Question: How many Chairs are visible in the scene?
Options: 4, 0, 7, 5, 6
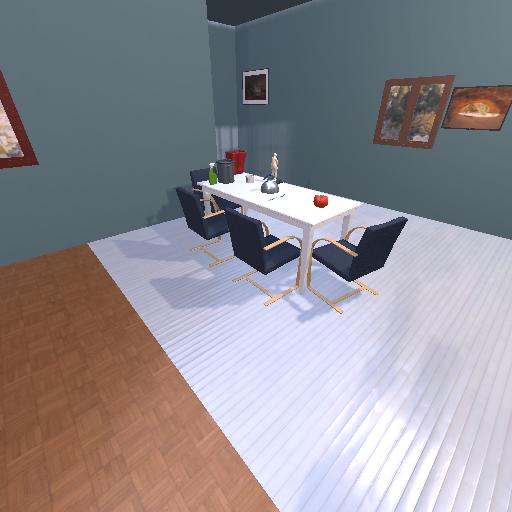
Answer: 4